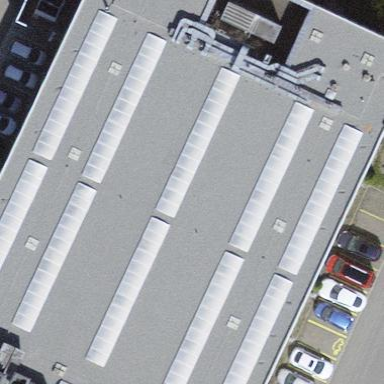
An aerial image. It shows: Industrial building.